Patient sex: M
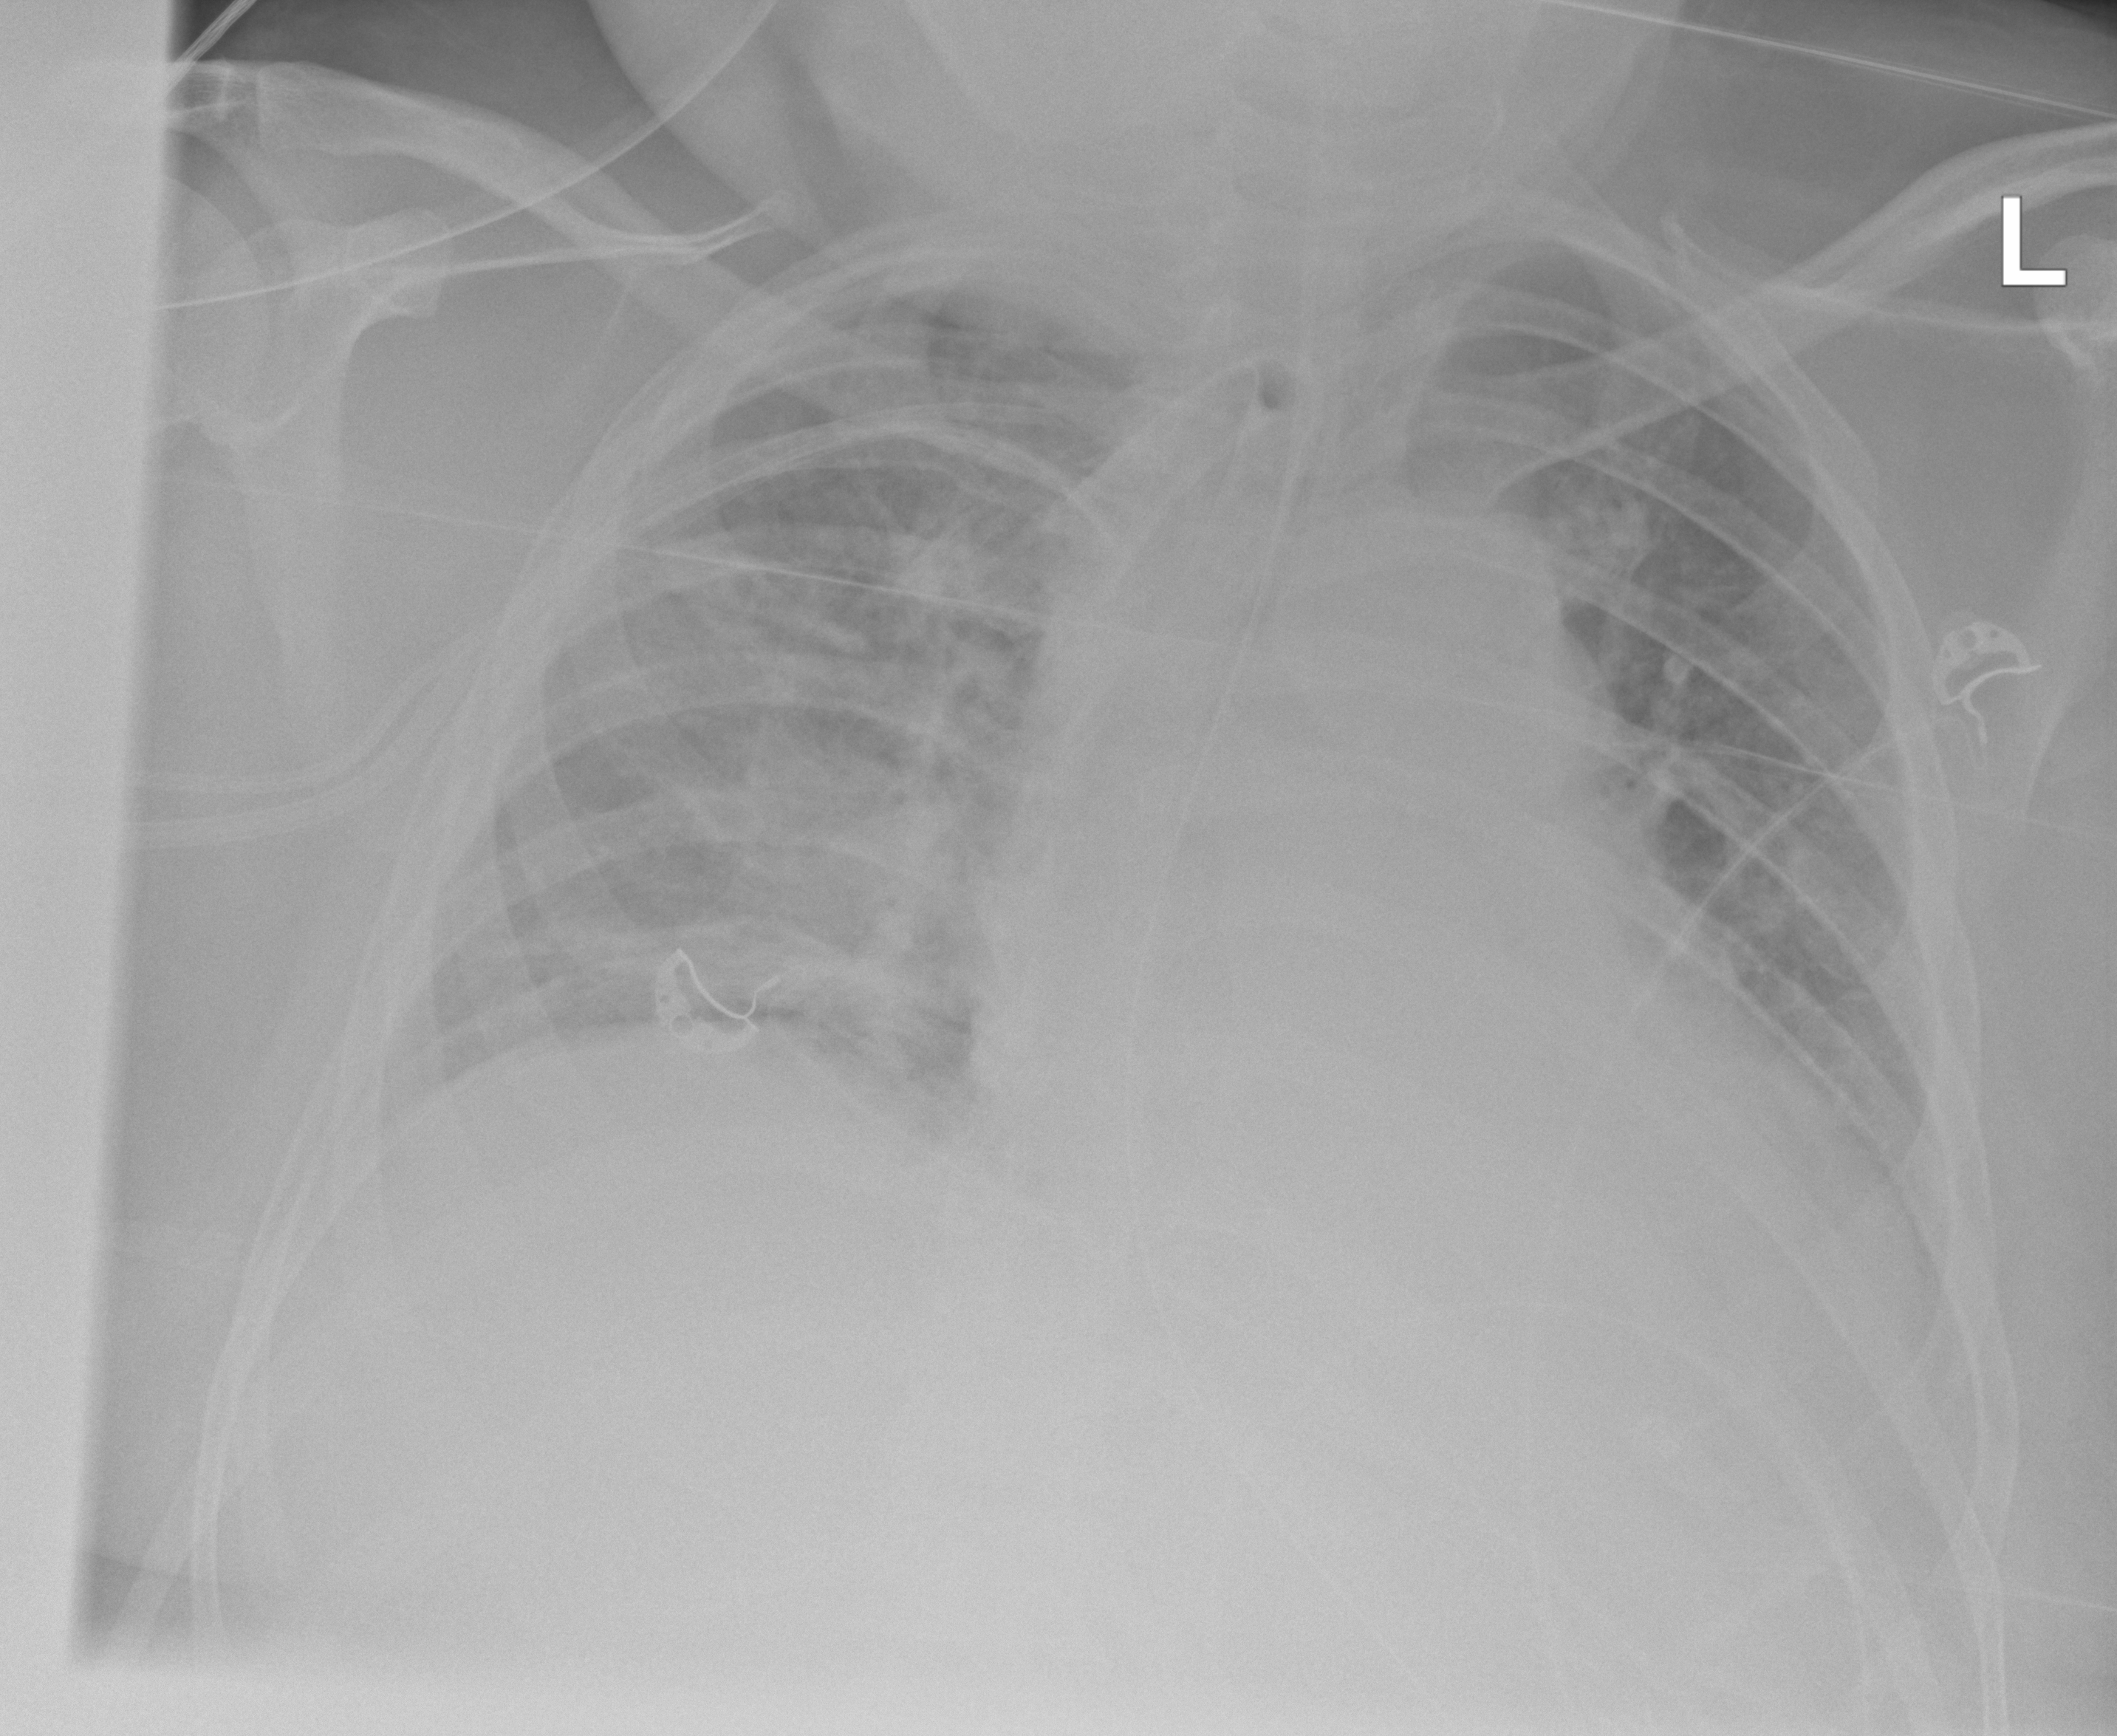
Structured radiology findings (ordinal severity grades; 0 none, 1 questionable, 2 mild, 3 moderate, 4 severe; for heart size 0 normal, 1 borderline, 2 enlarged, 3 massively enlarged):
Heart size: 2
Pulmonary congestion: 2
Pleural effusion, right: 2
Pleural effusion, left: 2
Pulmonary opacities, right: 1
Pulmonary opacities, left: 0
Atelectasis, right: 2
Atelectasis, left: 2